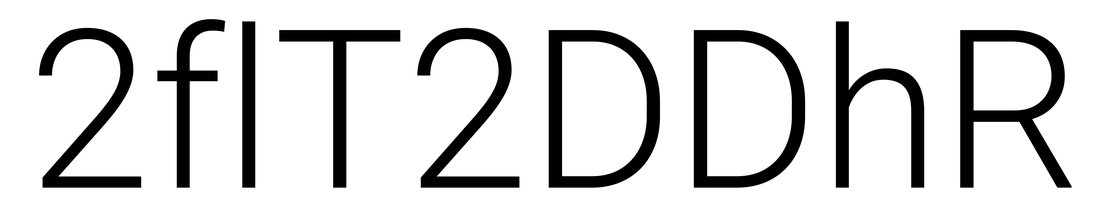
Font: Roboto_Light